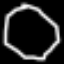
Label: octagon